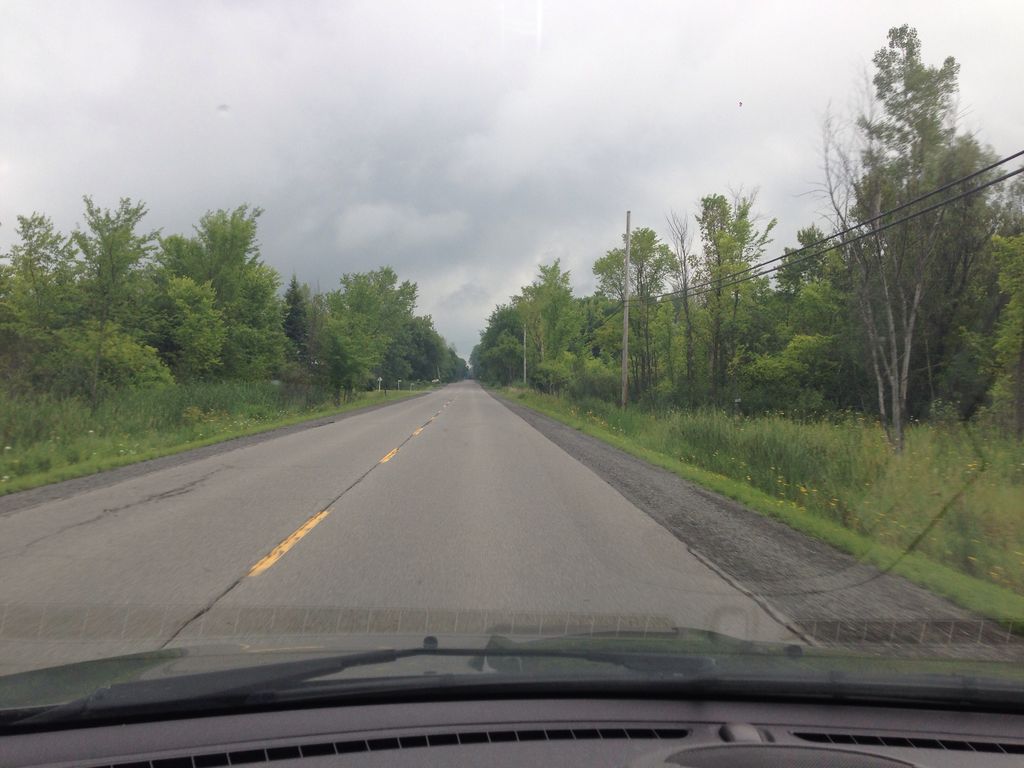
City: ottawa-gatineau